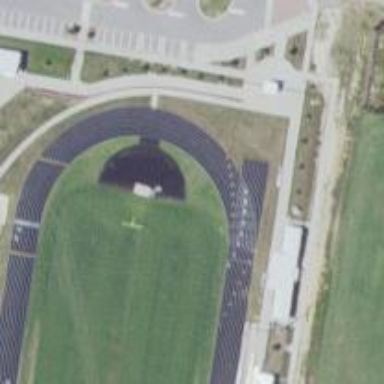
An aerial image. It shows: Asphalt track on leisure land.